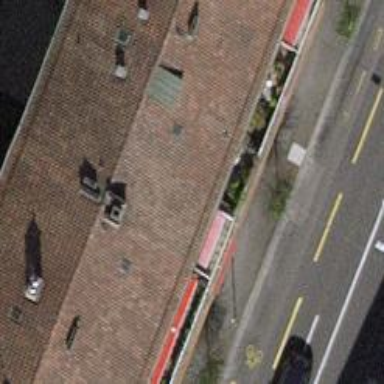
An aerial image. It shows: Furniture shop.